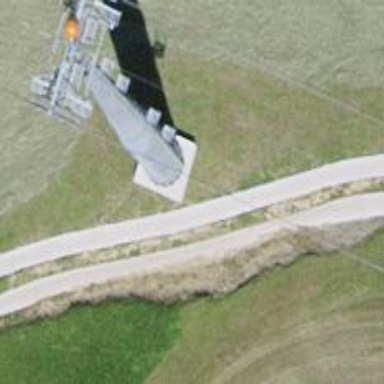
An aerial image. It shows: Pylon for aerialway.